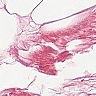
Metastatic tissue present: no